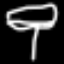
Label: mushroom